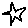
Label: star